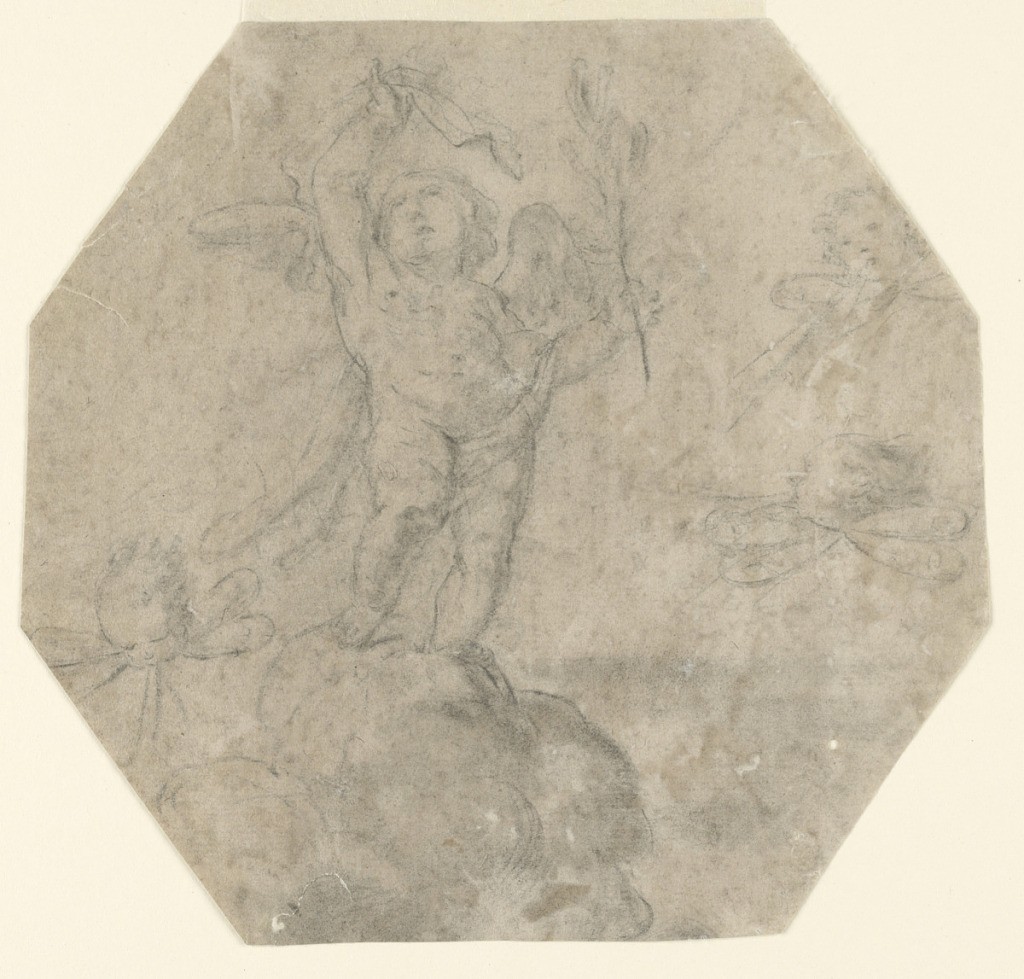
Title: Cherub and Seraphs
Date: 1730–60
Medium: Black chalk on paper
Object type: Drawing
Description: A cherub, standing on a cloud, faces frontally and holds aloft a ribbon and a branch. A seraph is at the left, and two others appear on the right. The drawing is on octagonal-shaped paper.